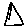
Label: triangle